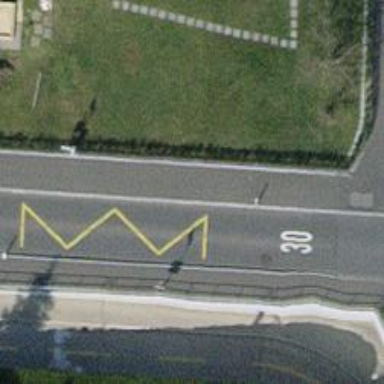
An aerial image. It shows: Bus stop with designated public transport stop position.